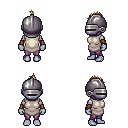
a pixel art fantasy rpg character, female body template, dark elf, purple skin, white tunic, magenta pants, blonde mohawk hairstyle, metal helm, leather bracers, four views (front, back, left, right), 2x2 character sprite sheet, small pixel art, hard edges, no anti-aliasing